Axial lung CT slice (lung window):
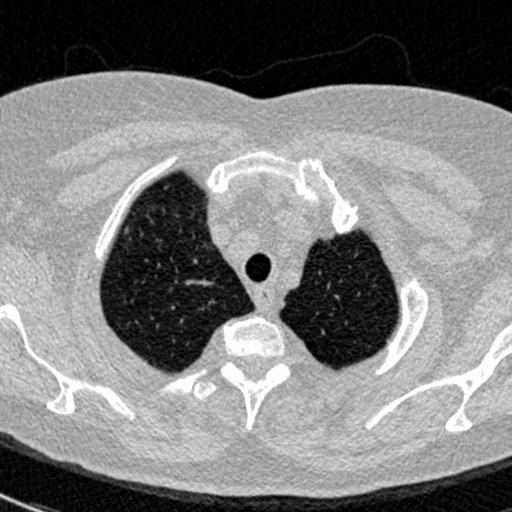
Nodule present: no